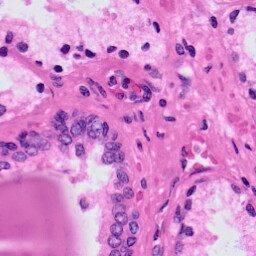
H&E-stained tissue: Prostate